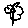
Label: flower